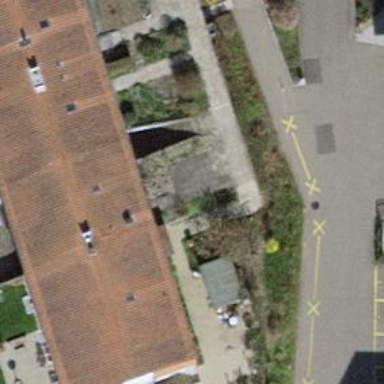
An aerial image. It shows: Building with tiled roof.